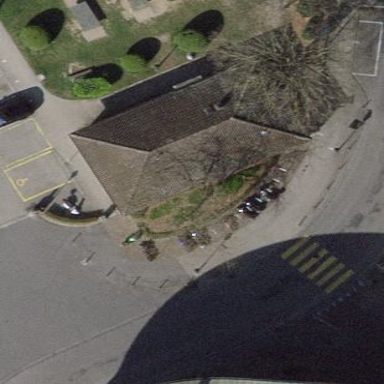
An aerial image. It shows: Motorcycle parking facility.